Field crop: tomato
Growth stage: 2
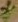
Species: solanum